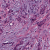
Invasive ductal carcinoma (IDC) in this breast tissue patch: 1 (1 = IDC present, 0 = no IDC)